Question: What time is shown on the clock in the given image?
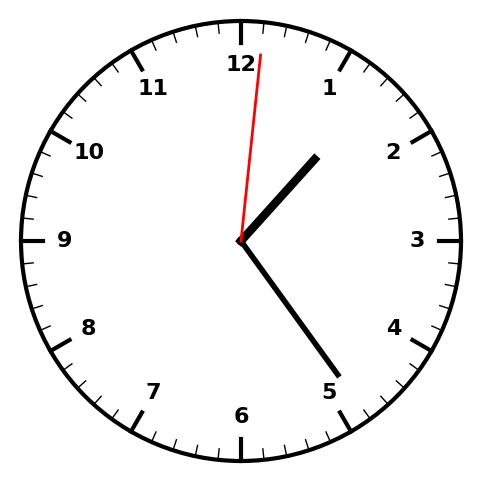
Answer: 01:24:01